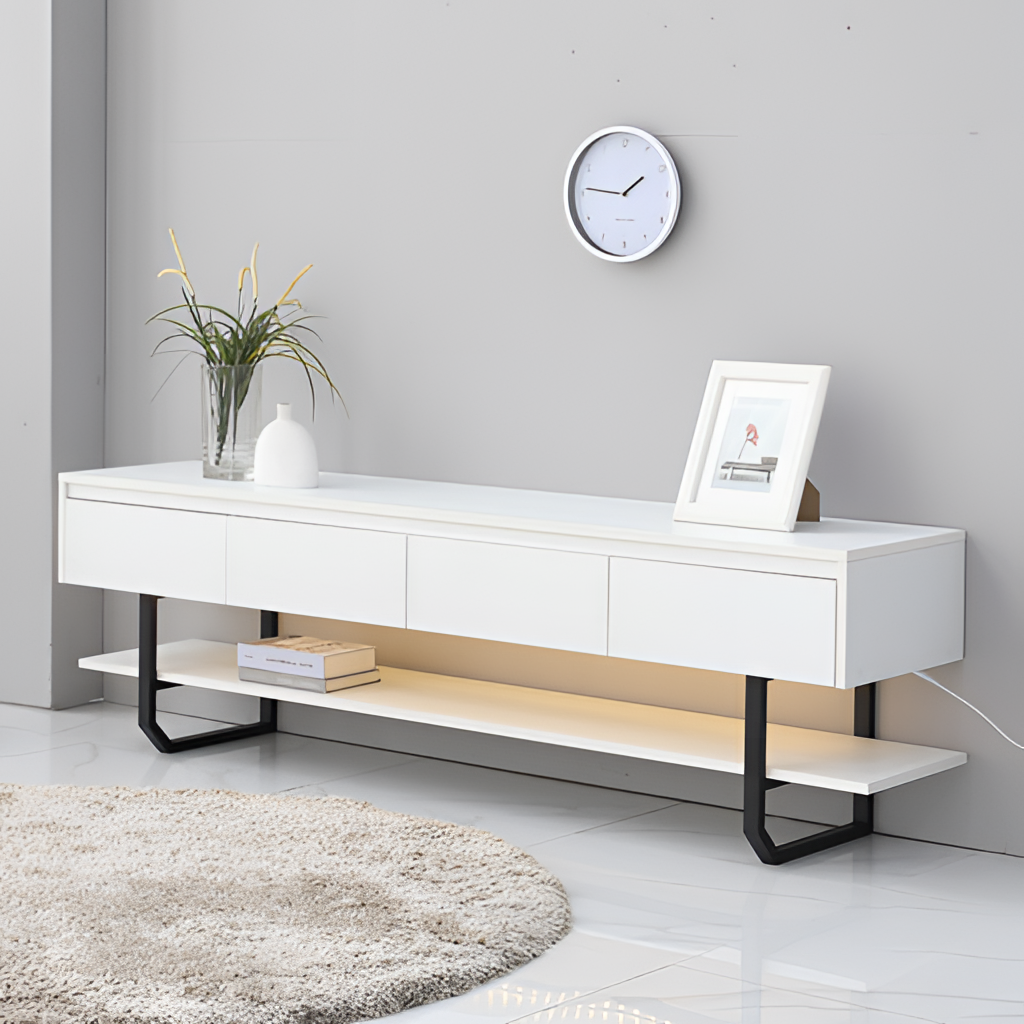
wood console table, living room, contemporary, tile flooring, with large square pattern, gray paint wallpaper, with solid pattern